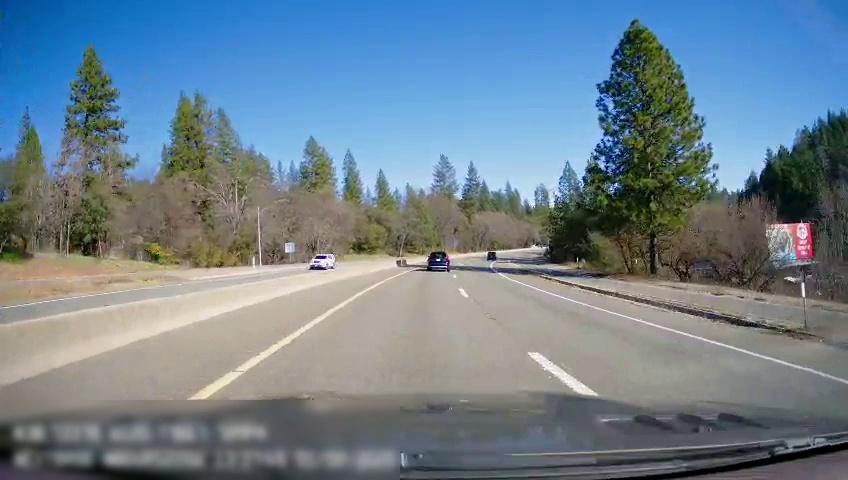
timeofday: Day
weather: Sunny
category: Drivable Space
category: Drivable Space
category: Vehicles | SUV
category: Vehicles | Car
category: Vehicles | SUV
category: Lanes | Current Lane
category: Lanes | Current Lane
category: Lanes | Alternate Lane
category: Lanes | Opposite Lane